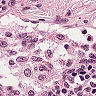
Metastatic tissue present: no